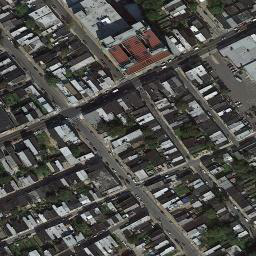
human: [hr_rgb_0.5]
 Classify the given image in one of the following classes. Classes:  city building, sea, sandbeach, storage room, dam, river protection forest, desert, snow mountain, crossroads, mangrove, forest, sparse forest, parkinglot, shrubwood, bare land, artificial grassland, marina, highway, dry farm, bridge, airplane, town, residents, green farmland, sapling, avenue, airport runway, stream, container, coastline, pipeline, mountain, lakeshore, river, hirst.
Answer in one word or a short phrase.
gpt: town